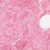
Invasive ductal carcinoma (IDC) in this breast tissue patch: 0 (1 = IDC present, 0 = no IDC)